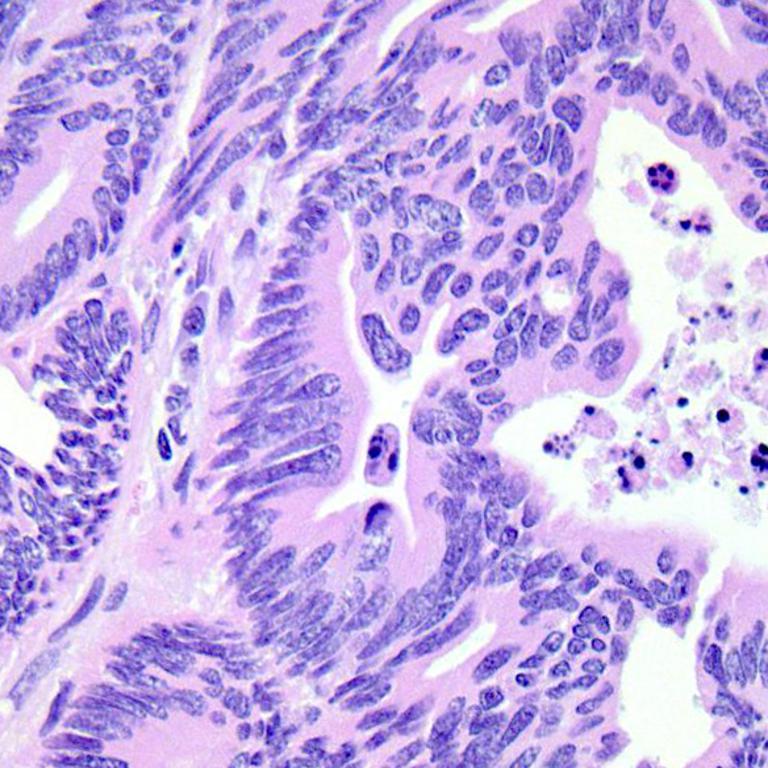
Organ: colon
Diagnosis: adenocarcinomas